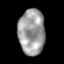
Tissue: prostate
Cell type: T cells
Senescence score: 0.3444
Nuclear area (px): 1180
Mean DAPI intensity: 157.829